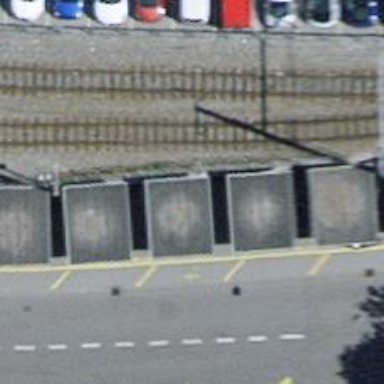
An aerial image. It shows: Narrow-gauge railway track with one electrified contact line.